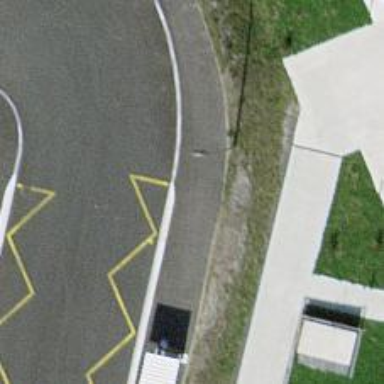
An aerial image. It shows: Platform for public transport. The platform is located by the road.